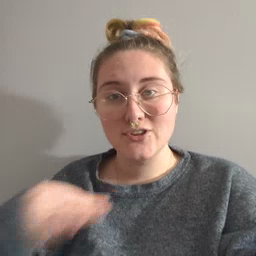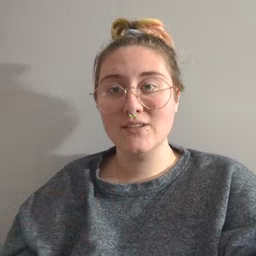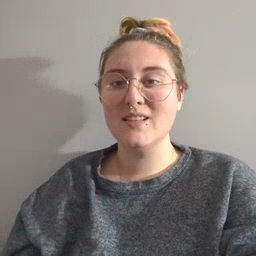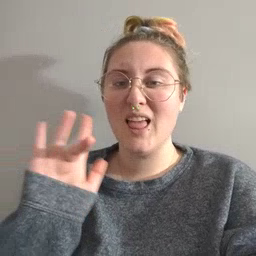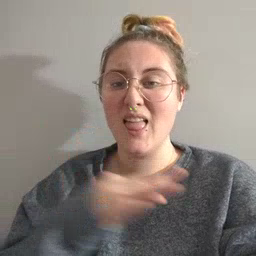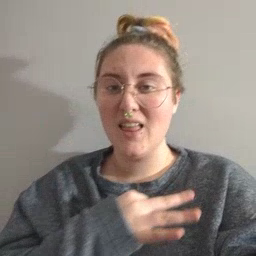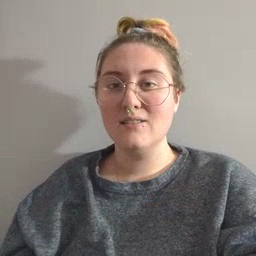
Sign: yucky